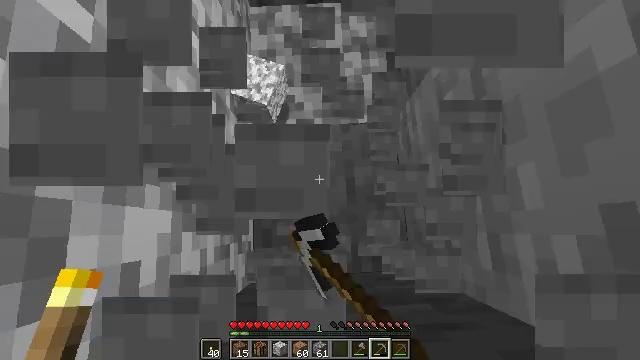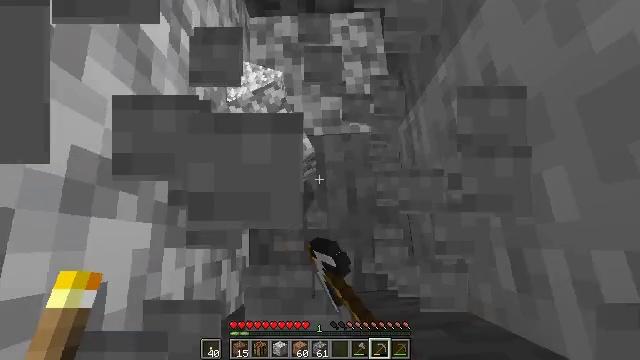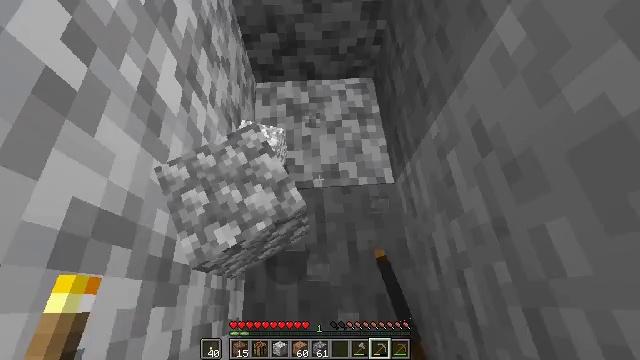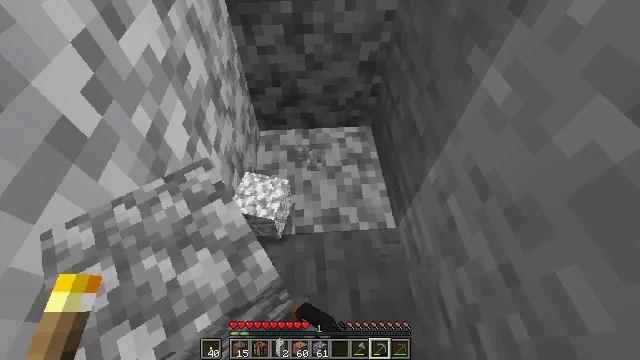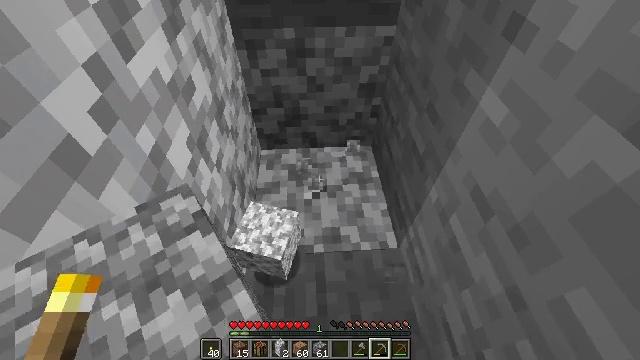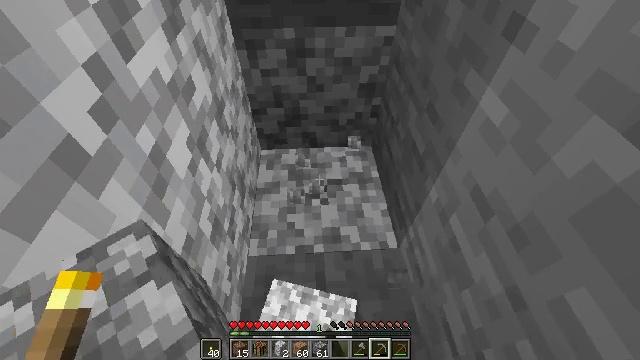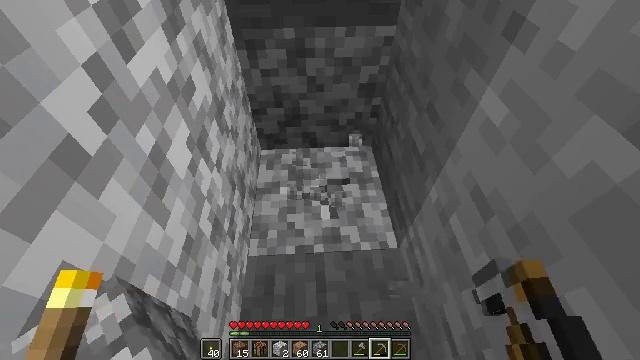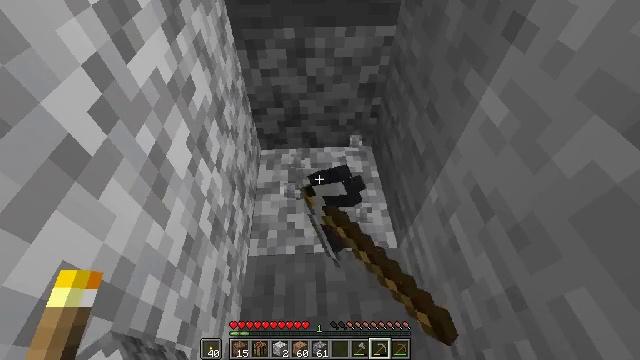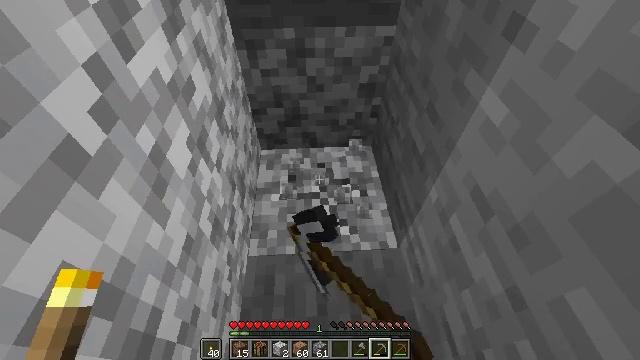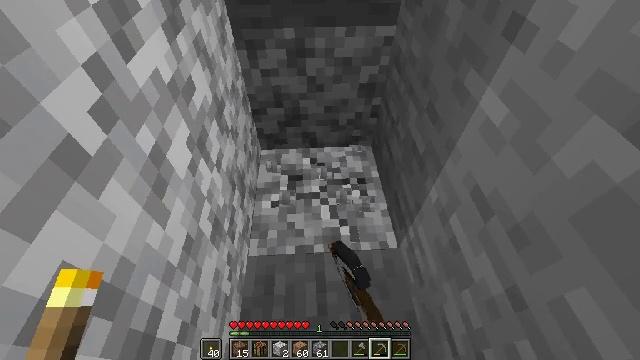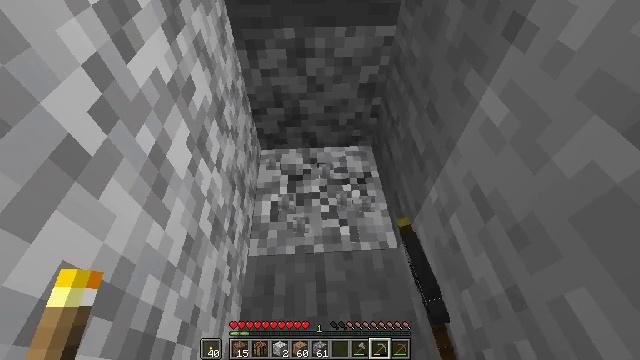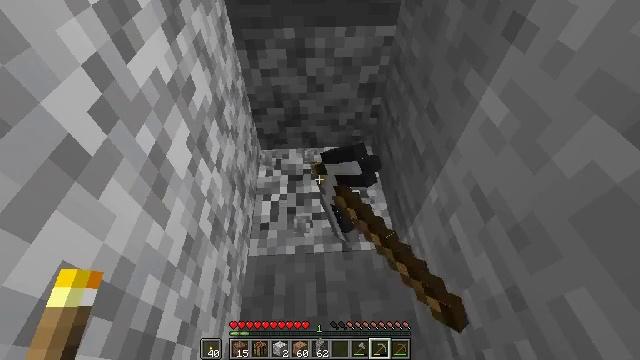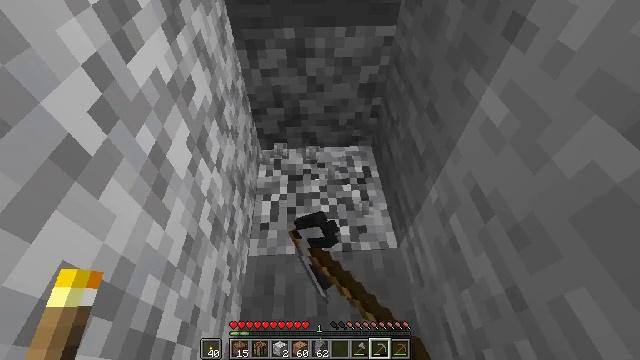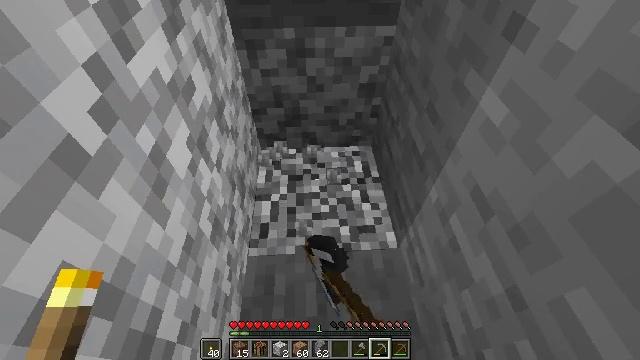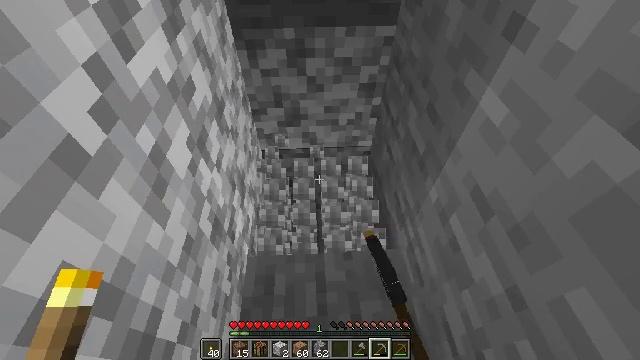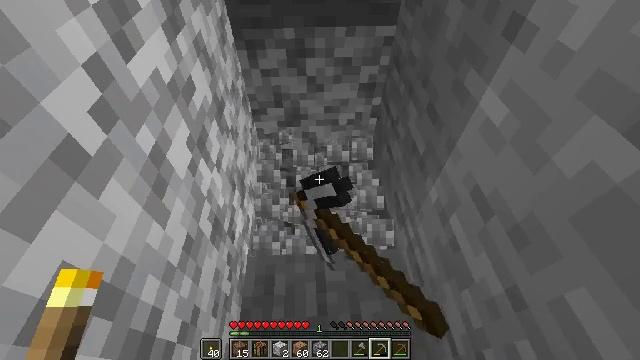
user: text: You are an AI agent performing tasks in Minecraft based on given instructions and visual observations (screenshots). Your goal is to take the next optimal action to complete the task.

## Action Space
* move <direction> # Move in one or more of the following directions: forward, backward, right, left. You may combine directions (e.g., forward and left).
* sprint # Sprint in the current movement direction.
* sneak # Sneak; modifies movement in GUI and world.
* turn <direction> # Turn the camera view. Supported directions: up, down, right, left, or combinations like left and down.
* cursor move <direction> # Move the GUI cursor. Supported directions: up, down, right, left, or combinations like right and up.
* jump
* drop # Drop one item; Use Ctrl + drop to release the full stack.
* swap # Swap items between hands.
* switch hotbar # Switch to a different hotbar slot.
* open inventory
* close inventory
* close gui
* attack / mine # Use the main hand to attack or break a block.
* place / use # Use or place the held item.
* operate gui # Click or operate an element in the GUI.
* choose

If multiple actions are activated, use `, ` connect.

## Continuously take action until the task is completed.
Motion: motion action
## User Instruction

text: Excavate some diorite.
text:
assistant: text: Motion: turn up, attack / mine
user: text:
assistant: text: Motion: turn up, attack / mine
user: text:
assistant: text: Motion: turn up, attack / mine
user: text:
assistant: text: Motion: turn up, attack / mine
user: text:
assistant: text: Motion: attack / mine
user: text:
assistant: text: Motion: attack / mine
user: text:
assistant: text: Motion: attack / mine
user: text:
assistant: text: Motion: attack / mine
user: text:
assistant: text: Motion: attack / mine
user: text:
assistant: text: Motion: attack / mine
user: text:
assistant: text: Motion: attack / mine
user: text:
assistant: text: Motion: attack / mine
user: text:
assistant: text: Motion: attack / mine
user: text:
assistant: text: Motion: attack / mine
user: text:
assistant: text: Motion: attack / mine
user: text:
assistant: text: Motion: attack / mine
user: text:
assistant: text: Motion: attack / mine
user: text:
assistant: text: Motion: attack / mine
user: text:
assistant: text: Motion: attack / mine